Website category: jobs
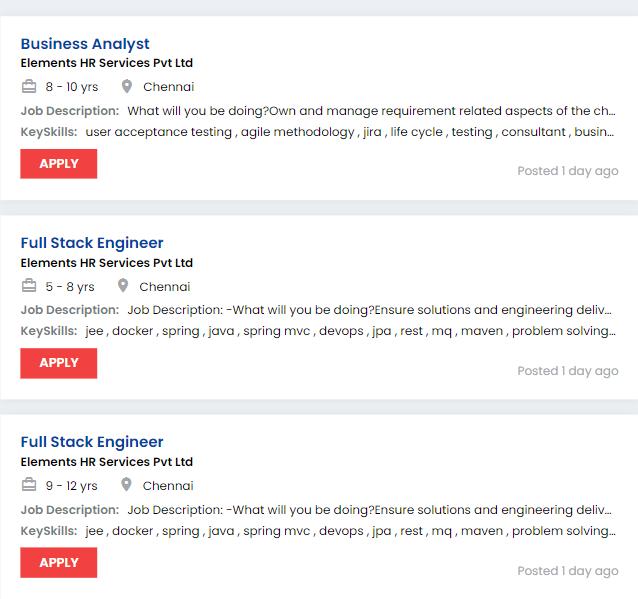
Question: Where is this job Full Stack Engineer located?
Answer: Chennai

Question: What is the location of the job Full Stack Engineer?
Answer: Chennai

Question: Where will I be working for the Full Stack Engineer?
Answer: Chennai

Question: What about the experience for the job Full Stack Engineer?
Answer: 9 - 12 yrs

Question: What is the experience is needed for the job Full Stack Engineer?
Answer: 9 - 12 yrs

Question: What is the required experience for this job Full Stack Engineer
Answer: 9 - 12 yrs

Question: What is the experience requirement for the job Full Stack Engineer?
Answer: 9 - 12 yrs

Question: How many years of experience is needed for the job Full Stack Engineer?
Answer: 9 - 12 yrs

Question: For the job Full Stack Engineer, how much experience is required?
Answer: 9 - 12 yrs

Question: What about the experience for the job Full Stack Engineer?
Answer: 5 - 8 yrs

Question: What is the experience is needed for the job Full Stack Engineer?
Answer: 5 - 8 yrs

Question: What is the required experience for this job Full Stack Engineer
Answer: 5 - 8 yrs

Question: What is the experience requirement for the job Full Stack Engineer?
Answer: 5 - 8 yrs

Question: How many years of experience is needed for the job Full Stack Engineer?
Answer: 5 - 8 yrs

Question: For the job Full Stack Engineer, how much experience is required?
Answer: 5 - 8 yrs

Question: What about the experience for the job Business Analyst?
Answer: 8 - 10 yrs

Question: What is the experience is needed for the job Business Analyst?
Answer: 8 - 10 yrs

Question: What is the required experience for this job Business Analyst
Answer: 8 - 10 yrs

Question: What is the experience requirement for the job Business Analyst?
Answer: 8 - 10 yrs

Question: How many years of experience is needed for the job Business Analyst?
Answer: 8 - 10 yrs

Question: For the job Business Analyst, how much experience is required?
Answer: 8 - 10 yrs

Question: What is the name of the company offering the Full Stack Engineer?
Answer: Elements HR Services Pvt Ltd

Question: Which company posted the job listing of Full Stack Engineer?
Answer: Elements HR Services Pvt Ltd

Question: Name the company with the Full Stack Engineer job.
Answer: Elements HR Services Pvt Ltd

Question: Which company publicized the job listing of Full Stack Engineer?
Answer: Elements HR Services Pvt Ltd

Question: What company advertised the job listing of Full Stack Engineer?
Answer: Elements HR Services Pvt Ltd

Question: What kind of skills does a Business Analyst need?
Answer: user acceptance testing , agile methodology , jira , life cycle , testing , consultant , business design , agile

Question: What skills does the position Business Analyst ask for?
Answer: user acceptance testing , agile methodology , jira , life cycle , testing , consultant , business design , agile

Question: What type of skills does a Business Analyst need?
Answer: user acceptance testing , agile methodology , jira , life cycle , testing , consultant , business design , agile

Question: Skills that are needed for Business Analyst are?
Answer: user acceptance testing , agile methodology , jira , life cycle , testing , consultant , business design , agile

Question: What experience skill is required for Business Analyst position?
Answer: user acceptance testing , agile methodology , jira , life cycle , testing , consultant , business design , agile

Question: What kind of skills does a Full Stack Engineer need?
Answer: jee , docker , spring , java , spring mvc , devops , jpa , rest , mq , maven , problem solving , messaging , gradle , consultant , soap

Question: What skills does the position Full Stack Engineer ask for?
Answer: jee , docker , spring , java , spring mvc , devops , jpa , rest , mq , maven , problem solving , messaging , gradle , consultant , soap

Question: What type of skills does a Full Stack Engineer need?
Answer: jee , docker , spring , java , spring mvc , devops , jpa , rest , mq , maven , problem solving , messaging , gradle , consultant , soap

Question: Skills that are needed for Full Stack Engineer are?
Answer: jee , docker , spring , java , spring mvc , devops , jpa , rest , mq , maven , problem solving , messaging , gradle , consultant , soap

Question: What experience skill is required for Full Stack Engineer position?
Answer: jee , docker , spring , java , spring mvc , devops , jpa , rest , mq , maven , problem solving , messaging , gradle , consultant , soap